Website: bh-photo
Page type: payment
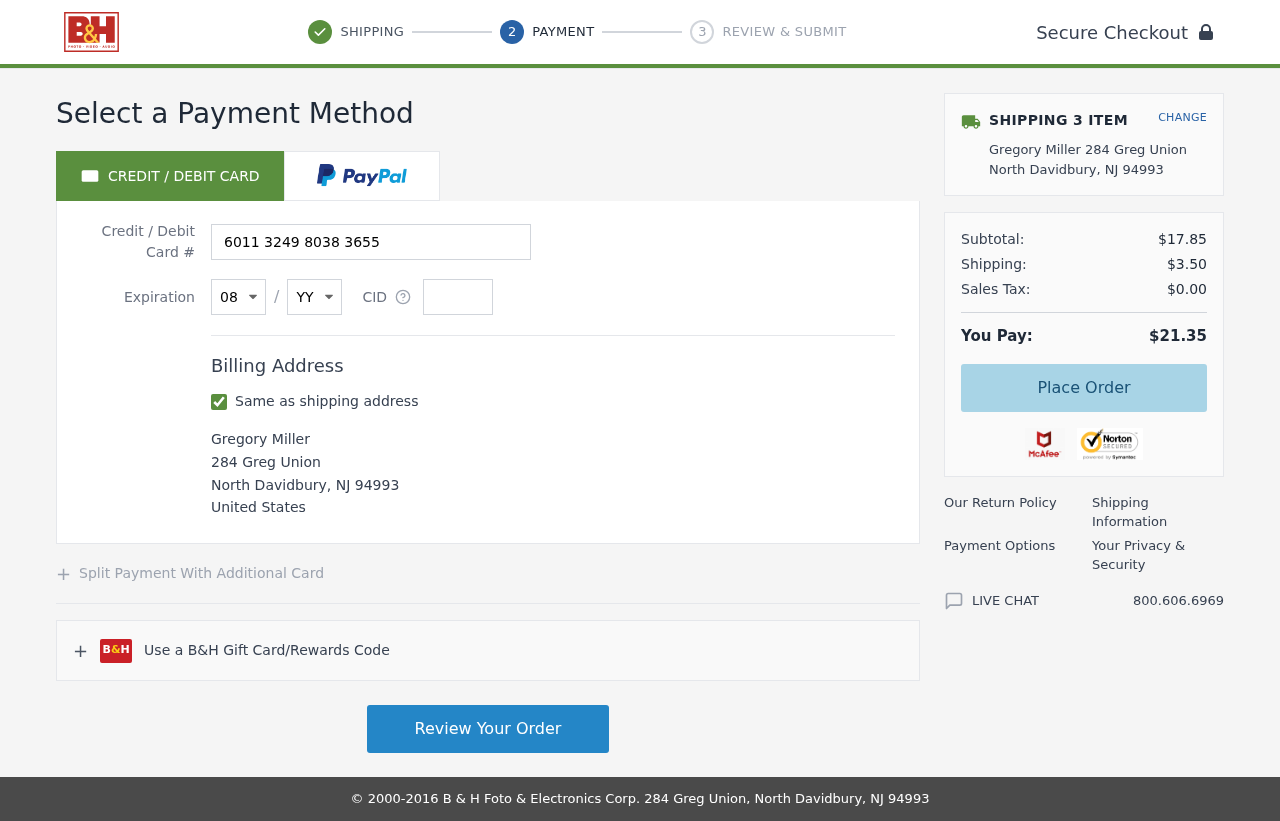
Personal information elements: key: PII_CARD_CVV
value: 368
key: PII_CARD_EXPIRY_MONTH
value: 08
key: PII_CARD_EXPIRY_YEAR
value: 27
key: PII_CARD_NUMBER
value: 6011 3249 8038 3655
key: PII_CITY
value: North Davidbury
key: PII_COUNTRY
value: United States
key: PII_FULLNAME
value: Gregory Miller
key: PII_POSTCODE
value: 94993
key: PII_STATE_ABBR
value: NJ
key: PII_STREET
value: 284 Greg Union
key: PII_FULLNAME2
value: Gregory Miller
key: PII_STREET2
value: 284 Greg Union
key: PII_CITY2
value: North Davidbury
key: PII_STATE_ABBR2
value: NJ
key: PII_POSTCODE2
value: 94993
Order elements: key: ORDER_NUM_ITEMS
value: SHIPPING 3 ITEM
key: ORDER_SUBTOTAL
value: $17.85
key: ORDER_SHIPPING_COST
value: $3.50
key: ORDER_TAX
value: $0.00
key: ORDER_TOTAL
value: $21.35